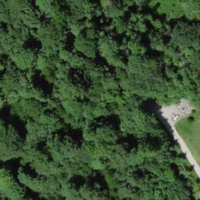
EUNIS habitat code: 41
Species observed at this site:
Euphorbia cyparissias
Ajuga genevensis
Tussilago farfara